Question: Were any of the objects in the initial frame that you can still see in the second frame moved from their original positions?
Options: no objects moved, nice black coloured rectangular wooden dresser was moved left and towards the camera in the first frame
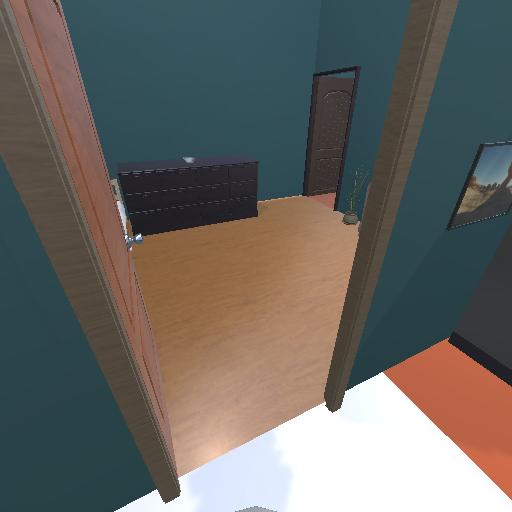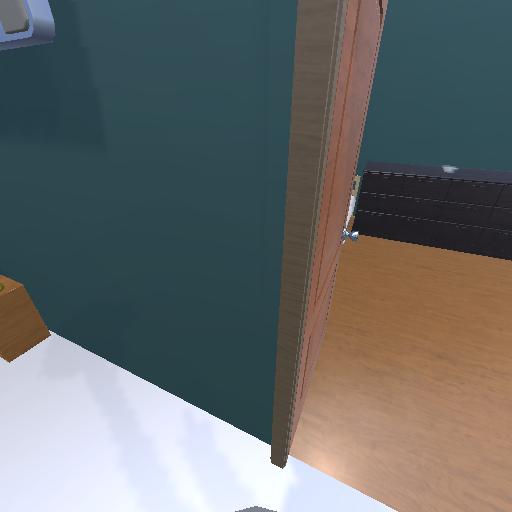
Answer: no objects moved